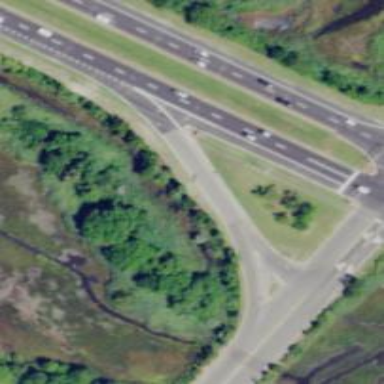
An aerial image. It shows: Trunk_link highway with jughandle junction.